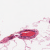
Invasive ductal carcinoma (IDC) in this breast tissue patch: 0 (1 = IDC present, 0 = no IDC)